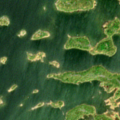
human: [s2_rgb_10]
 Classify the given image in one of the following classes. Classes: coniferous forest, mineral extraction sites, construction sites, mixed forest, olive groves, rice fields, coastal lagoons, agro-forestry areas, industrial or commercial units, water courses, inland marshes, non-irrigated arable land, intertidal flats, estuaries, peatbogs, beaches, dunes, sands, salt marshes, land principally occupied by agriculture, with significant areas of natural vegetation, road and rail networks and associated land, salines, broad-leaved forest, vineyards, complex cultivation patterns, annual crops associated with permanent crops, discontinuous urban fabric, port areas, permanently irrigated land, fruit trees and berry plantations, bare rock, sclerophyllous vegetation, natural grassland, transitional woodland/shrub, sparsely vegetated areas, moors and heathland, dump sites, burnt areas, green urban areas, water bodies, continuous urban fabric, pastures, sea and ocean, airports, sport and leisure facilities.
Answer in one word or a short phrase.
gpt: coniferous forest, transitional woodland/shrub, sea and ocean